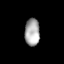
Tissue: lung
Cell type: Epithelial cells
Senescence score: 0.1983
Nuclear area (px): 401
Mean DAPI intensity: 167.758